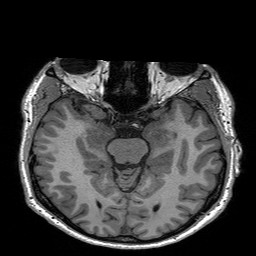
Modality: T1w
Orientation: coronal
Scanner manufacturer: siemens
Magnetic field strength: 3 T
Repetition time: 2.3 s
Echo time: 0.00298 s